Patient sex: F
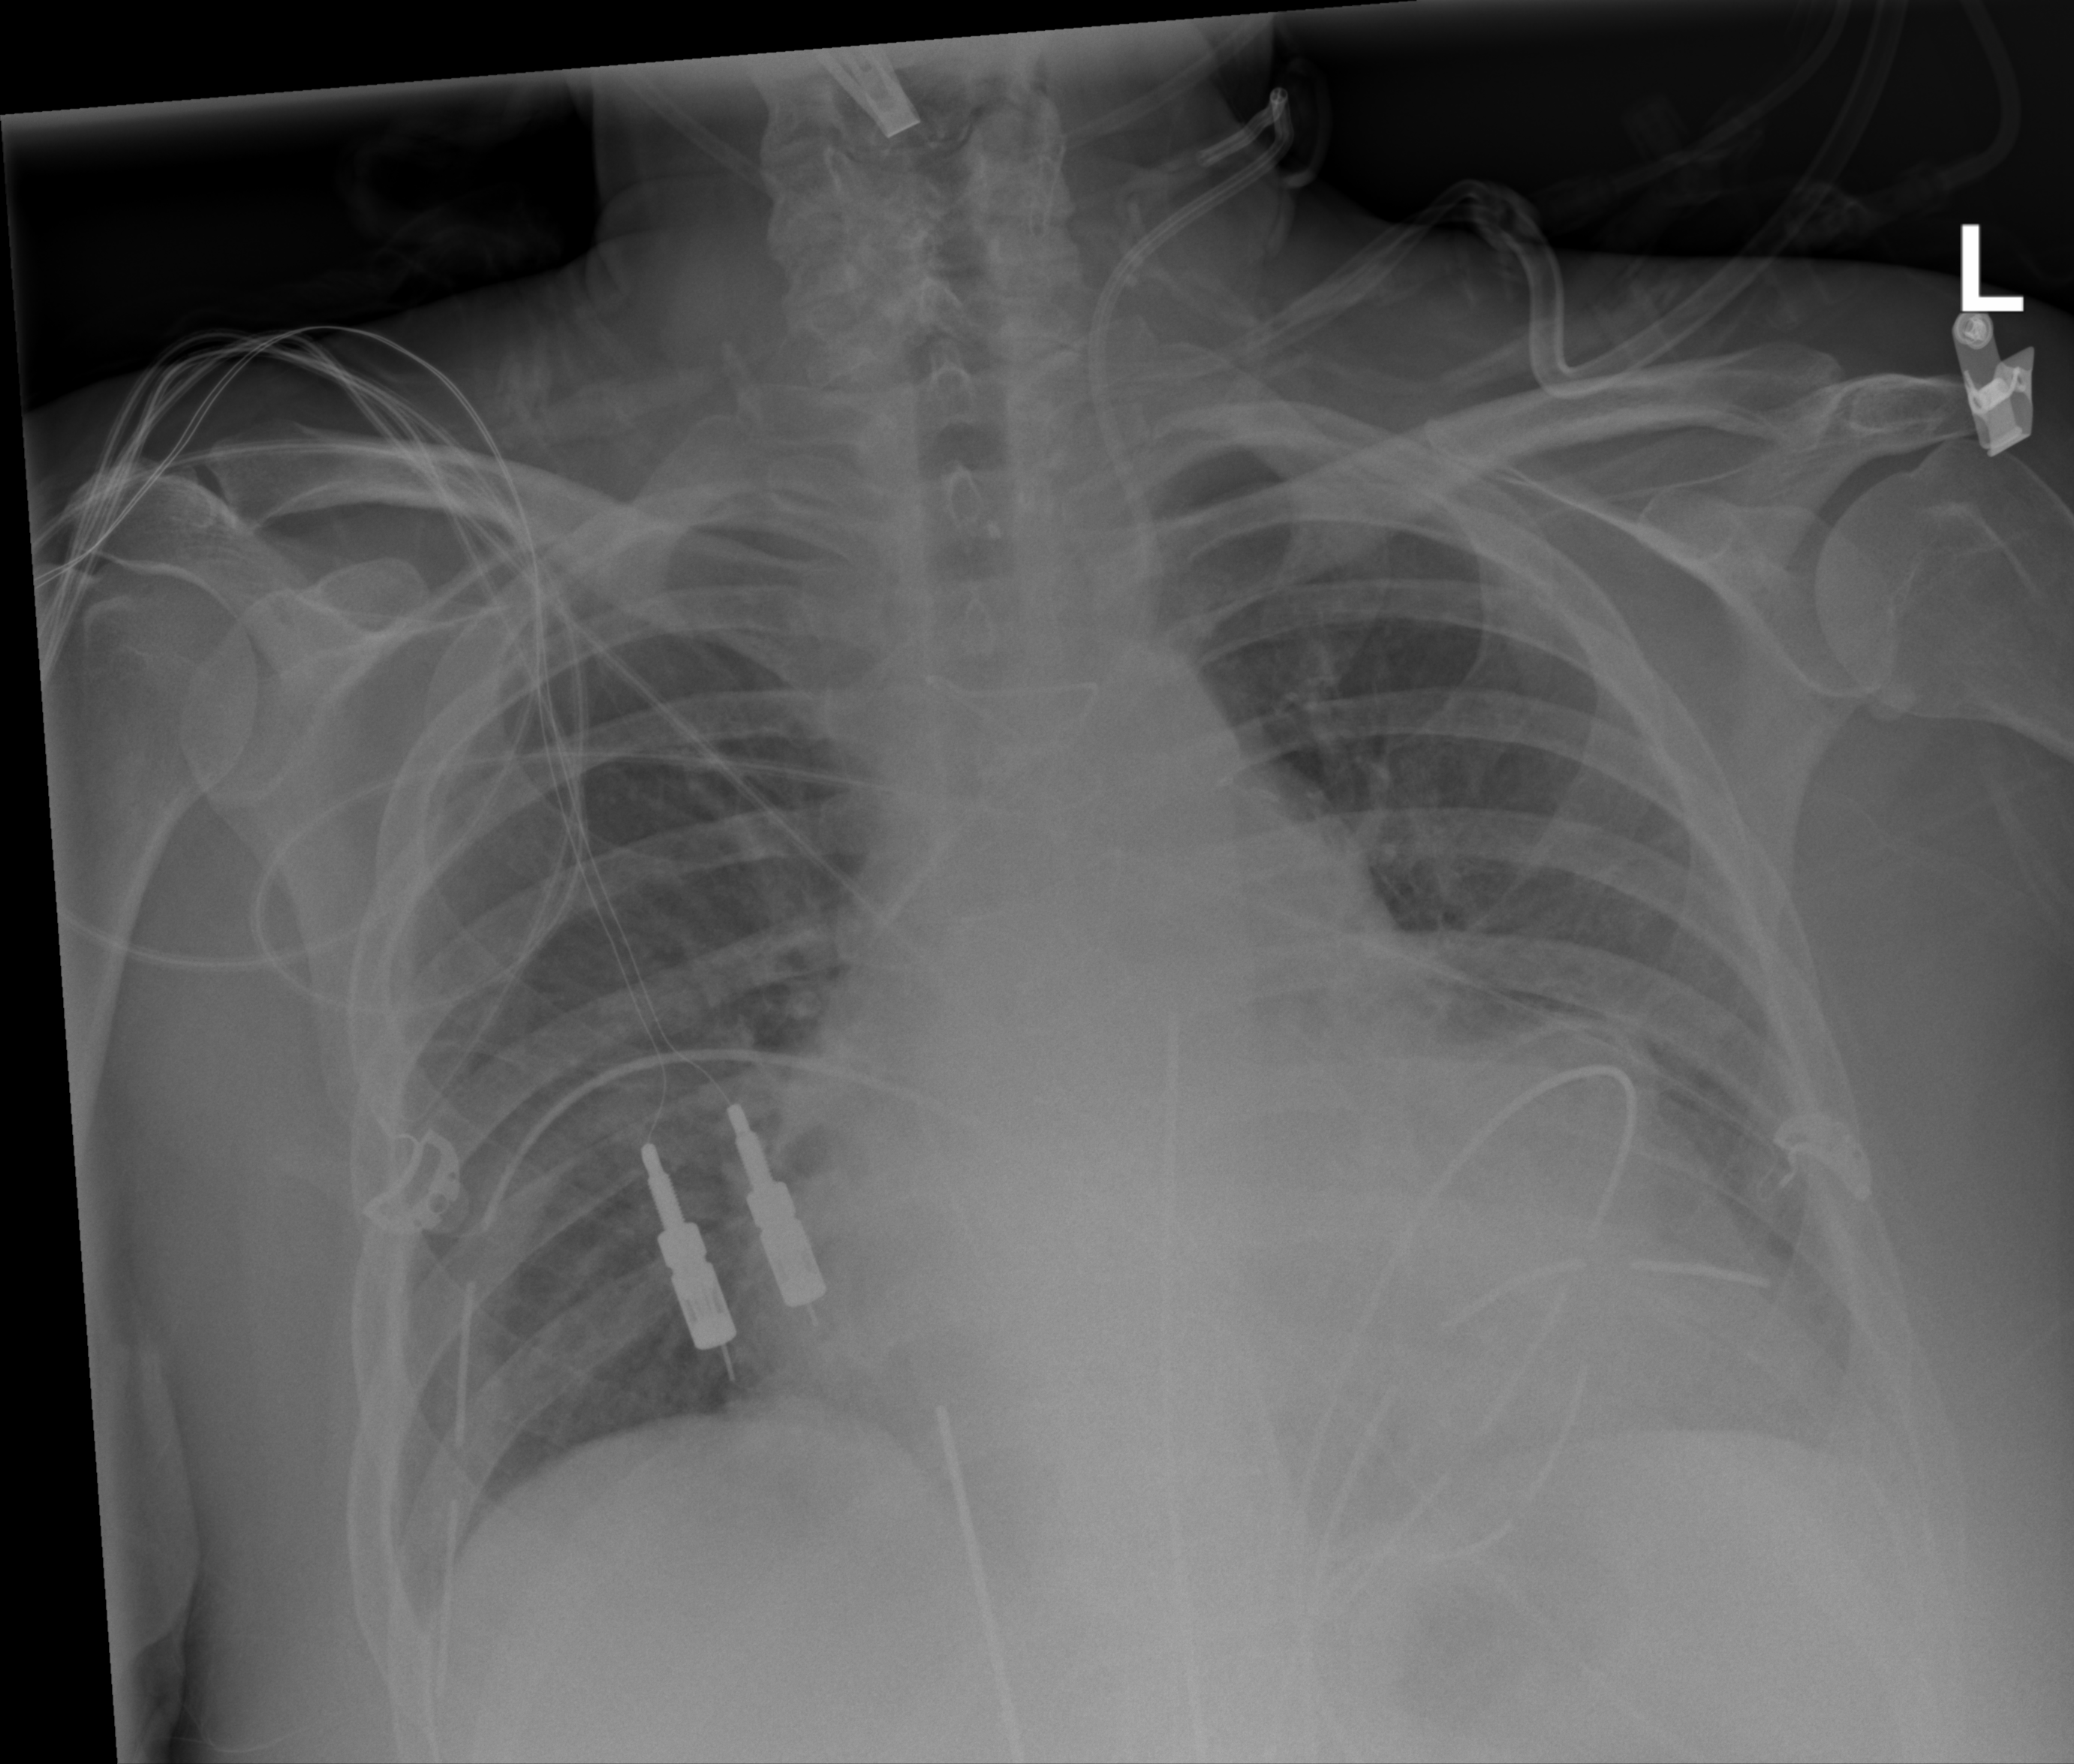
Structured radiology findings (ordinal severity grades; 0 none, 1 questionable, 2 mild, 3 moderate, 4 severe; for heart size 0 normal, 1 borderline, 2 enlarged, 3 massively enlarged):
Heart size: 2
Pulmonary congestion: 2
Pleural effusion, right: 0
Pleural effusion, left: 2
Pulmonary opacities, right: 0
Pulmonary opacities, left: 0
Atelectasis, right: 2
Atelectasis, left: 2